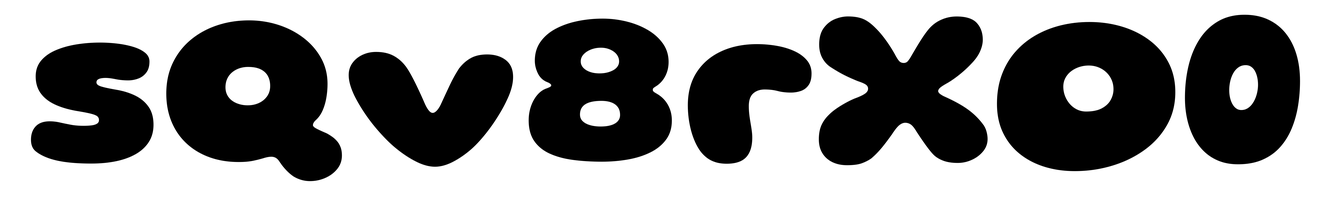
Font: Gluten_ExtraBold